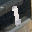
Label: 1